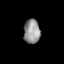
Tissue: lung
Cell type: Epithelial cells
Senescence score: 0.1945
Nuclear area (px): 385
Mean DAPI intensity: 147.649